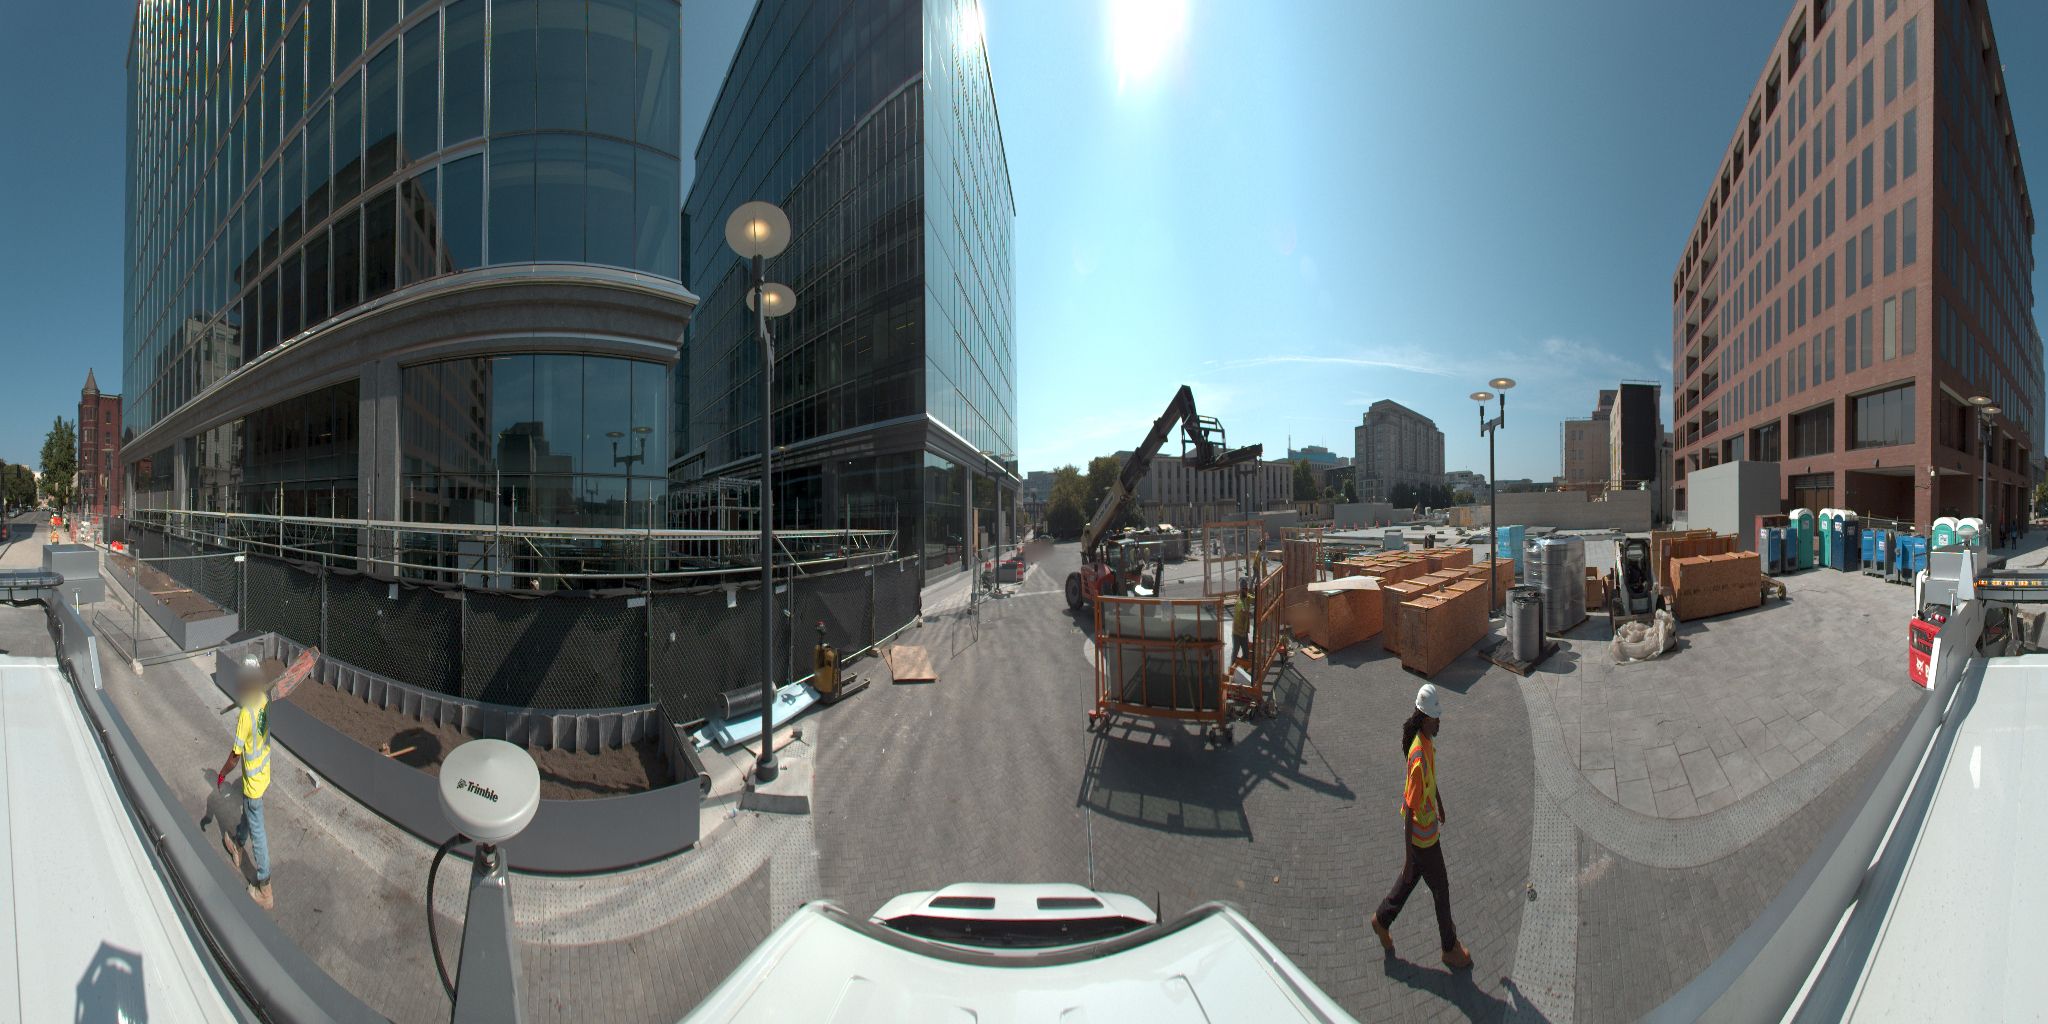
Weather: clear
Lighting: day
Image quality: good
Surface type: driving surface
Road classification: unclassified, pedestrian
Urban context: urban centre
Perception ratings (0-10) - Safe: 1.8, Lively: 2.16, Beautiful: 2.81, Boring: 3.43, Depressing: 3.93, Wealthy: 2.4